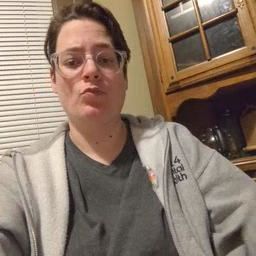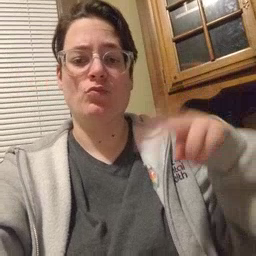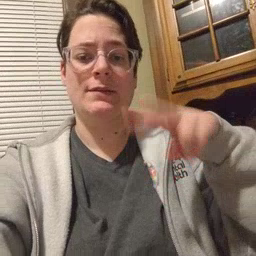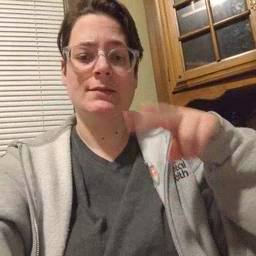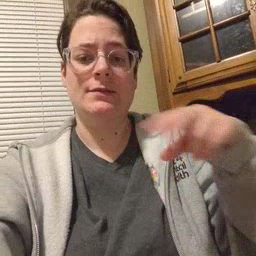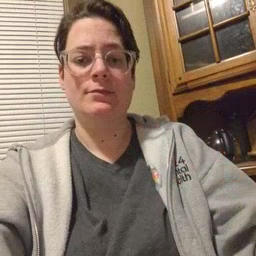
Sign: read